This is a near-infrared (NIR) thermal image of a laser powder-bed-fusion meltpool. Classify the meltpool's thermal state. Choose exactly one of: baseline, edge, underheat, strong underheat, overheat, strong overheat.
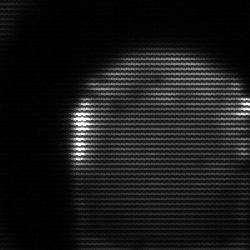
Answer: edge